Question: I have the following data. And I want to make variable 1 and variable 2. Please see this png and you will see the data I have and what I want to make

I want to use R such that I can make Variable wanted 1, which is creating a group variable for every time the variable "input" shows up and is not empty (as seen in sample picture). I then want to use Dplyr to then create the Variable 2, which is basically taking the differences within groups. I think I can do that with the following
'''
df %>% group_by(Group, variable wanted 1) %>% mutate(variable2 = diff(df, lag=1))
'''
But as you can see, I am having trouble making the variable "Variable wanted 1". I hope I can explain myself adequately, and if not I would be happy to edit. Thank you for your help!
'''
df <- structure(list(Group = c(1, 1, 1, 1, 2, 2, 2, 2, 2, 2, 3, 3,
3, 3), Output = c(2, 3, 4, 5, 3, 4, 6, 7, 9, 10, 1, 4, 6, 8),
Input = c(NA, "a", NA, "b", NA, "a", NA, "b", NA, "c", NA,
"a", NA, "b")), row.names = c(NA, -14L), class = c("tbl_df",
"tbl", "data.frame"))
'''
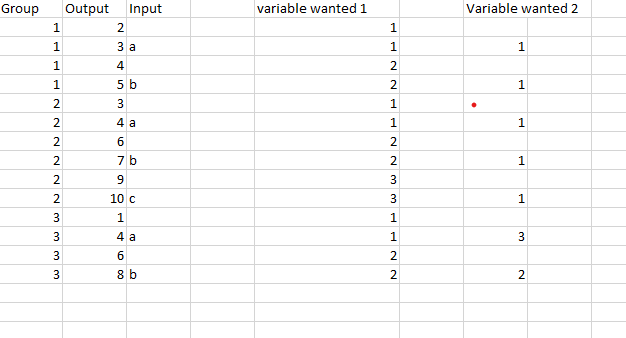
Answer: Following your explanation of the problem using 'fill' and 'group_by' you can do -
'''
library(dplyr)
library(tidyr)
df %>%
fill(Input, .direction = 'up') %>%
mutate(result1 = match(Input, unique(Input))) %>%
group_by(Group, result1) %>%
mutate(result2 = lag(result1)) %>%
ungroup
# Group Output Input result1 result2
# <dbl> <dbl> <chr> <int> <int>
# 1 1 2 a 1 NA
# 2 1 3 a 1 1
# 3 1 4 b 2 NA
# 4 1 5 b 2 2
# 5 2 3 a 1 NA
# 6 2 4 a 1 1
# 7 2 6 b 2 NA
# 8 2 7 b 2 2
# 9 2 9 c 3 NA
#10 2 10 c 3 3
#11 3 1 a 1 NA
#12 3 4 a 1 1
#13 3 6 b 2 NA
#14 3 8 b 2 2
'''